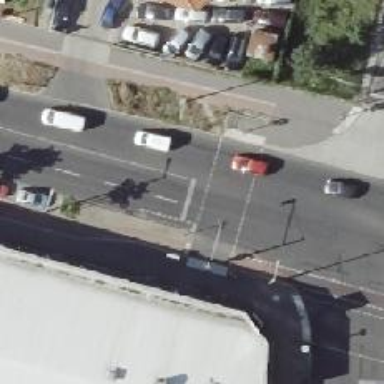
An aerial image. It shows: Road with traffic signals for signaling.